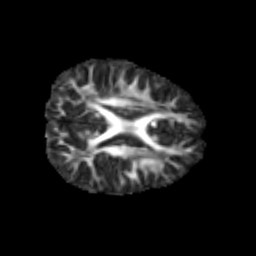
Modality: FA
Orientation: axial
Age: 6
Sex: male
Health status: healthy